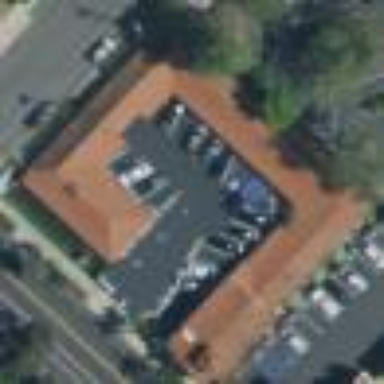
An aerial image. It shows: Motel building.